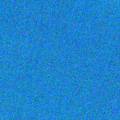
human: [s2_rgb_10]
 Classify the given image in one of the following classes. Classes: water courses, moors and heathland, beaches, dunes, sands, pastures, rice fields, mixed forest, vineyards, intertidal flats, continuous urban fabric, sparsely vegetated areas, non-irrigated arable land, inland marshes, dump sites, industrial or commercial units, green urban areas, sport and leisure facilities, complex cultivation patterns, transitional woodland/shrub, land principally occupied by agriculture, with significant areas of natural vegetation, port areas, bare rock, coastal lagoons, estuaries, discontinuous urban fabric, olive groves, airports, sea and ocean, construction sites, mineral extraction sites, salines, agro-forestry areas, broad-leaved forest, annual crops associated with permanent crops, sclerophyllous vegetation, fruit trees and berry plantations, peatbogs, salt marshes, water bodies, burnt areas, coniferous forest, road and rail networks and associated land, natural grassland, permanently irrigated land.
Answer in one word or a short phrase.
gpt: sea and ocean